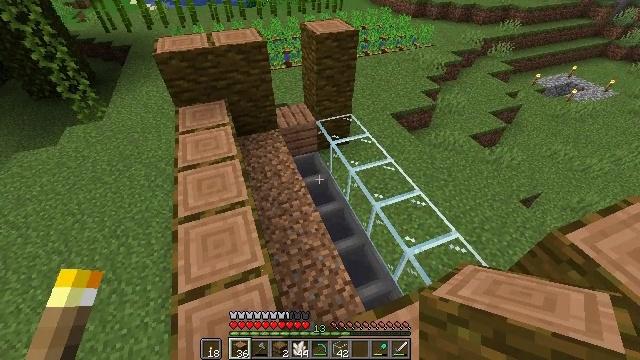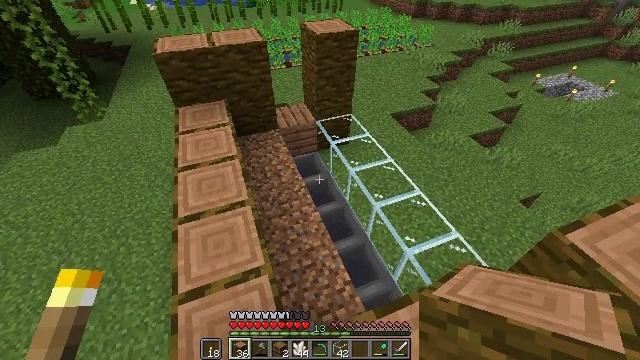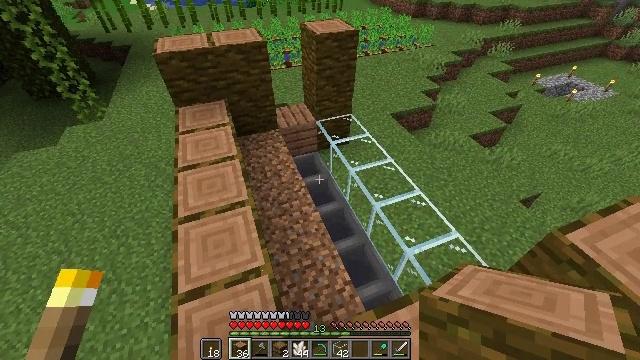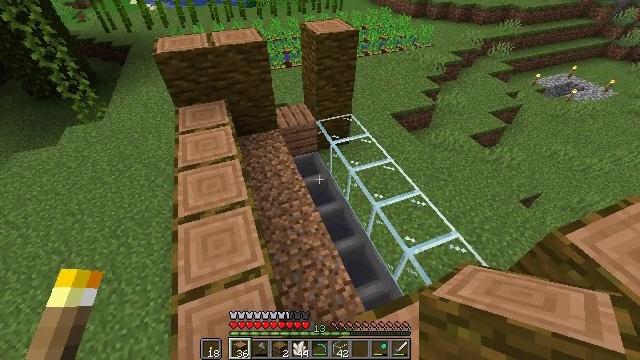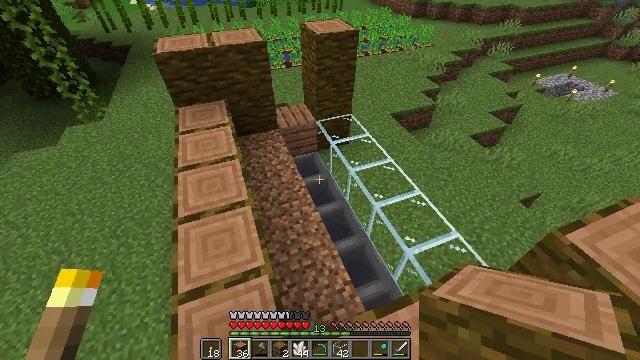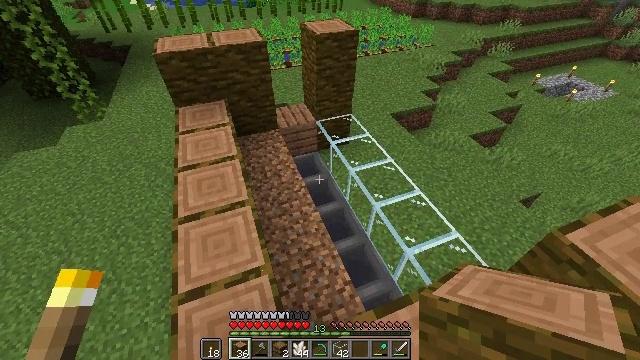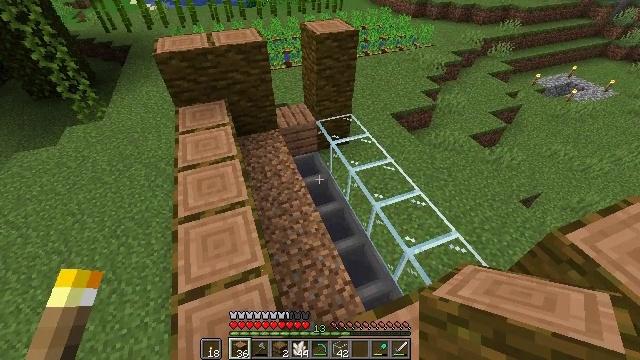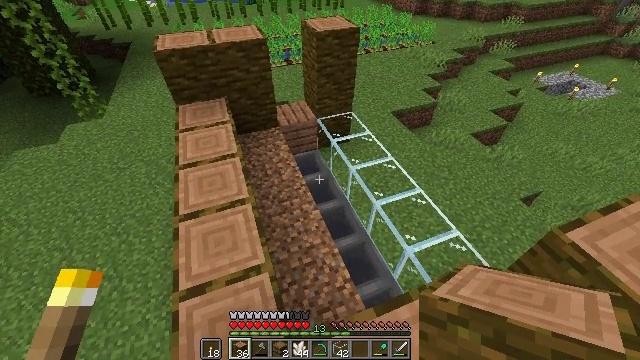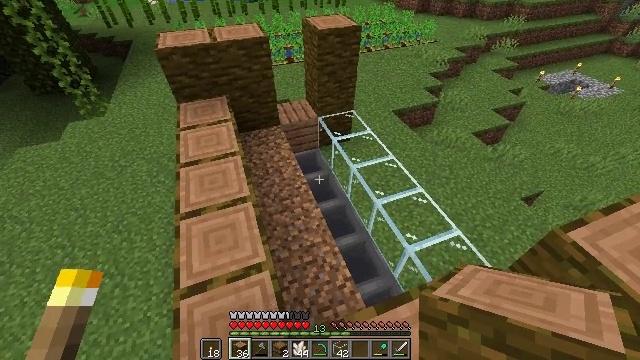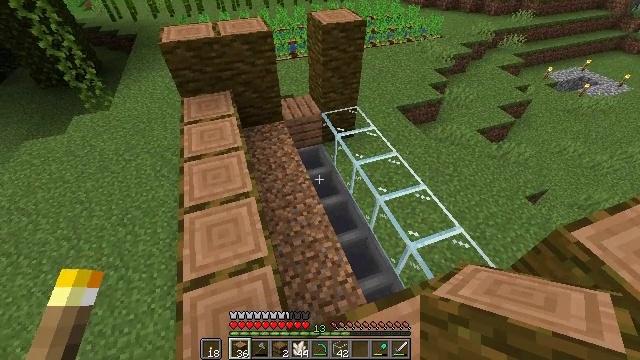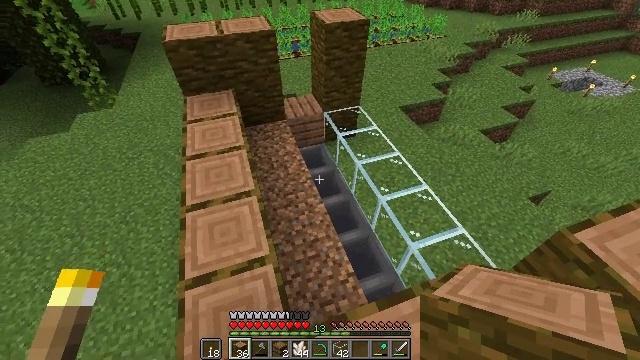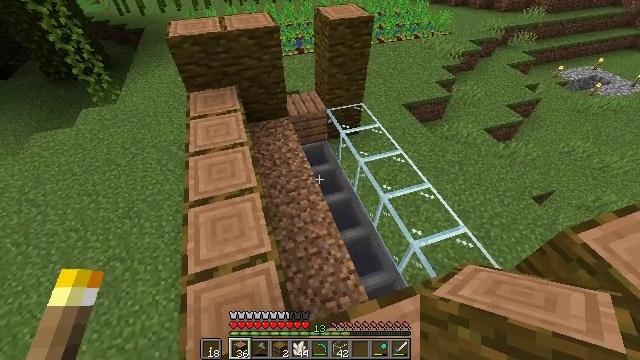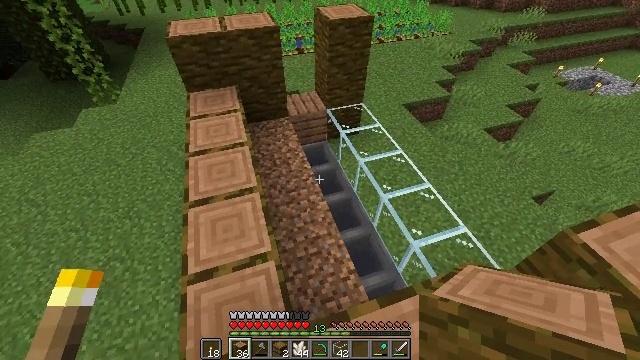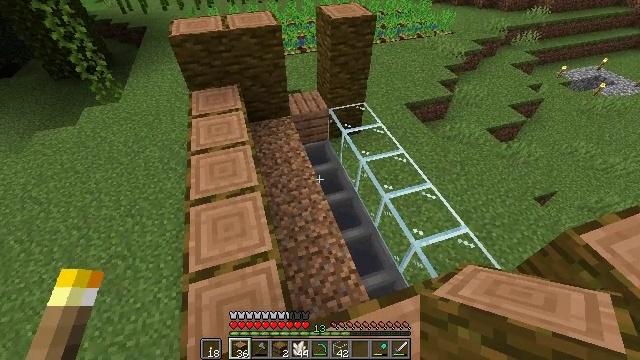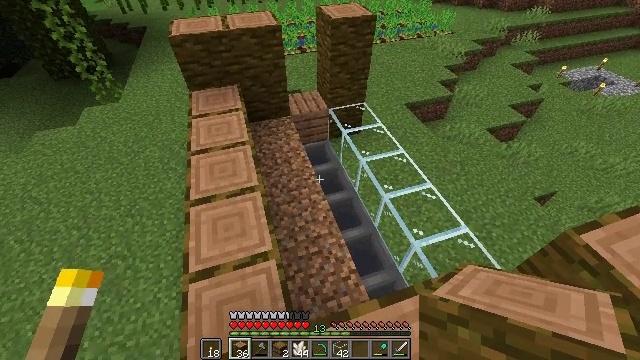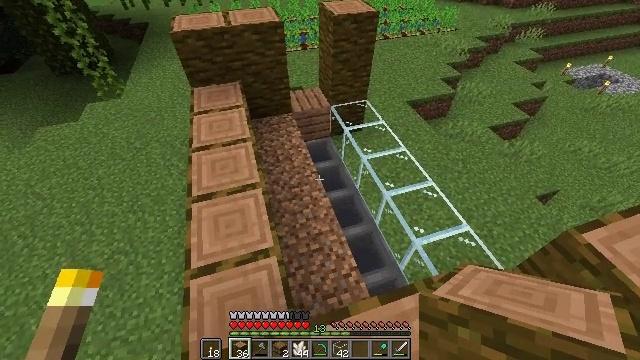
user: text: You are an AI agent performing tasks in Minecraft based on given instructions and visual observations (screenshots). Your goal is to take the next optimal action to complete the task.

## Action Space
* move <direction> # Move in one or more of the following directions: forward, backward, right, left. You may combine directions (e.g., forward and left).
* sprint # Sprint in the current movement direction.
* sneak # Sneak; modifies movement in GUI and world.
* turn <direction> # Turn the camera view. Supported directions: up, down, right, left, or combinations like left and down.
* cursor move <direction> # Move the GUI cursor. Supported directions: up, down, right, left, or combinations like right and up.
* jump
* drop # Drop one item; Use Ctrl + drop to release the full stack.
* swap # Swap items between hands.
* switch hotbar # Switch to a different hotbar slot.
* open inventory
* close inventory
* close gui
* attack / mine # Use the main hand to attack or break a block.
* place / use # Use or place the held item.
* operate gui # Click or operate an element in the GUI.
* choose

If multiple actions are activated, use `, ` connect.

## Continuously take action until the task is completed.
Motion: motion action
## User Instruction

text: Harvest jungle planks from a wall or floor.
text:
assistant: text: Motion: no_op
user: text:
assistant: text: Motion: no_op
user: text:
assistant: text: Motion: no_op
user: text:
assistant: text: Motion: no_op
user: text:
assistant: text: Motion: no_op
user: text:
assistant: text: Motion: no_op
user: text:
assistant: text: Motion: no_op
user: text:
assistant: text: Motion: no_op
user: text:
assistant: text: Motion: no_op
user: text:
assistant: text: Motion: no_op
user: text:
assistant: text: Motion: no_op
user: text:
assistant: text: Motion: no_op
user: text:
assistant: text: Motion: no_op
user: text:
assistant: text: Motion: no_op
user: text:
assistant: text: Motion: no_op
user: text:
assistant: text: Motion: no_op
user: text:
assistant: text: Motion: no_op
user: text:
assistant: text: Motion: no_op
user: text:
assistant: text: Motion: no_op
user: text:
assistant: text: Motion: no_op
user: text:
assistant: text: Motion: no_op
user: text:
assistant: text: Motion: no_op
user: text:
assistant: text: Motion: no_op
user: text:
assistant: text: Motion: no_op
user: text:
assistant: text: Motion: no_op
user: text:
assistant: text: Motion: no_op
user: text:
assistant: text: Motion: no_op
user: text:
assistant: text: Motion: no_op
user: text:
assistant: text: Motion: no_op
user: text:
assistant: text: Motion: no_op